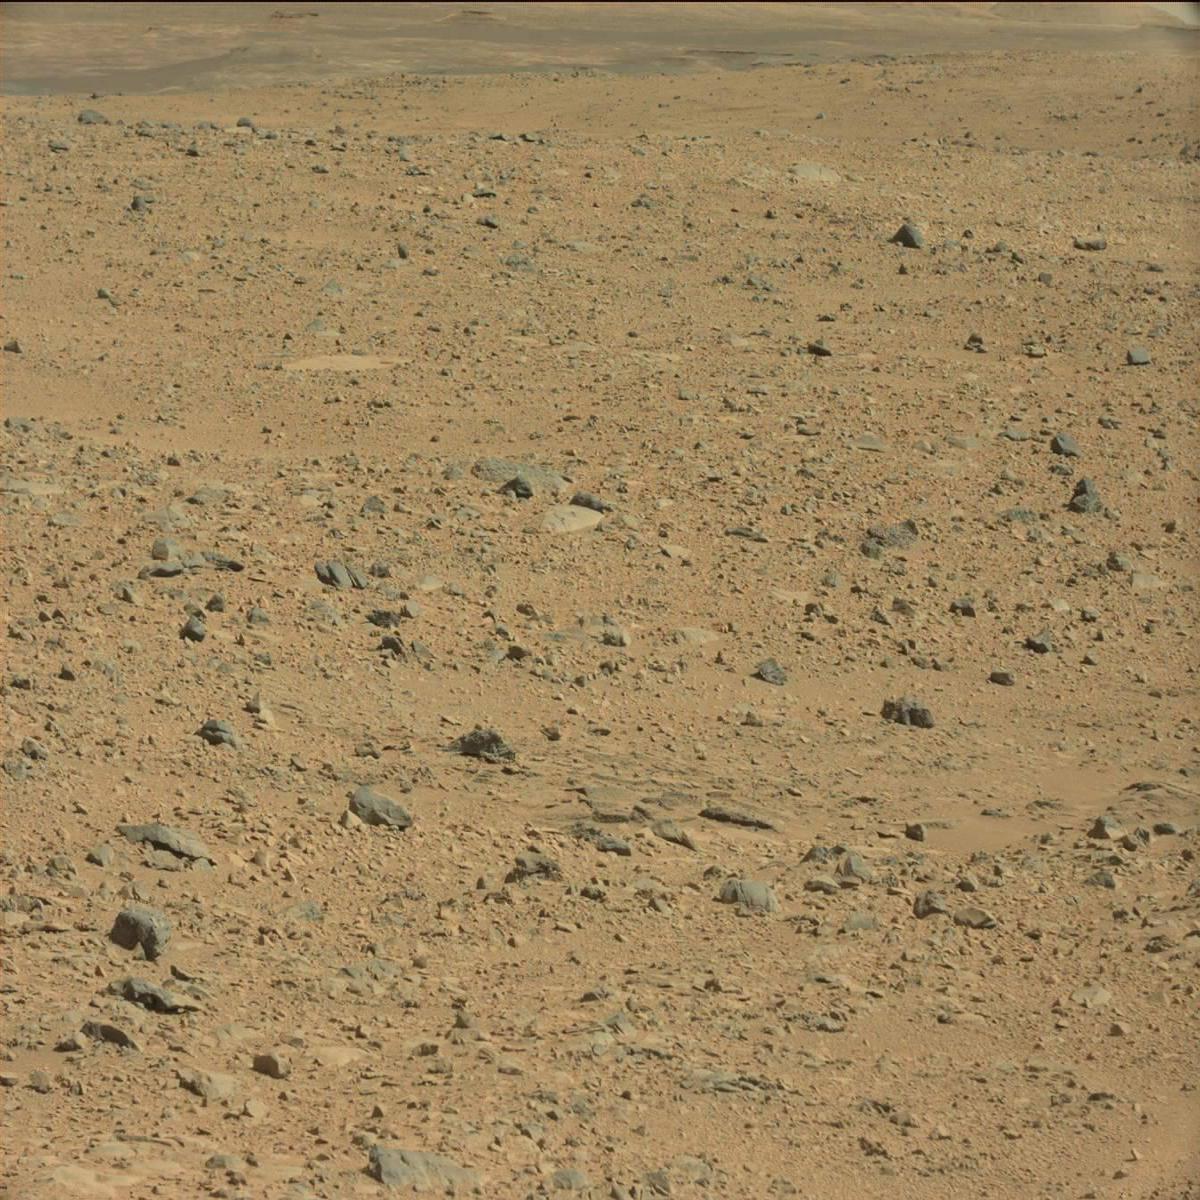
Terrain classes present: Bedrock, Ridge, Rock, Sand / Soil